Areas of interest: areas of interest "Exhibition and Convention Center"
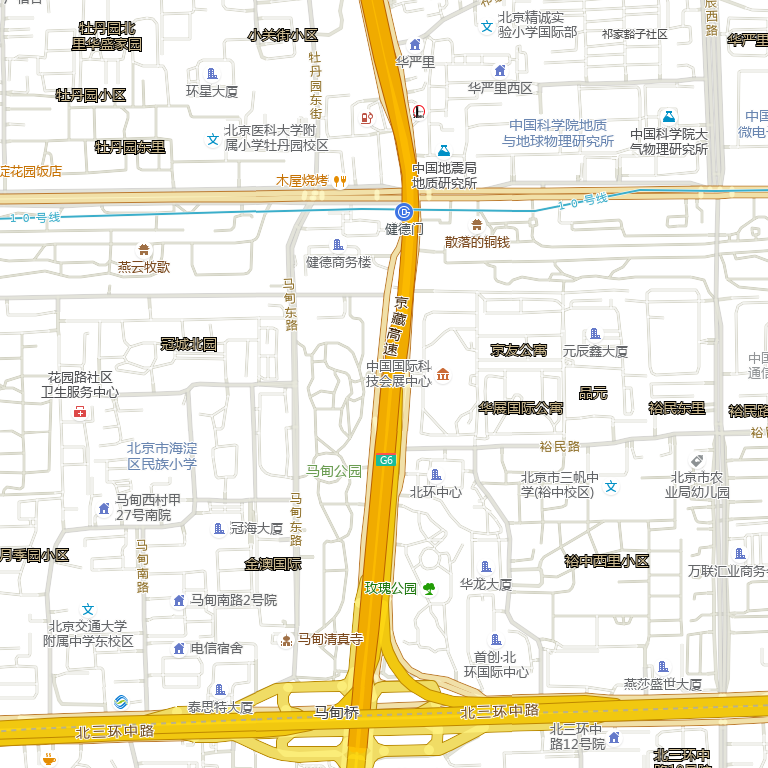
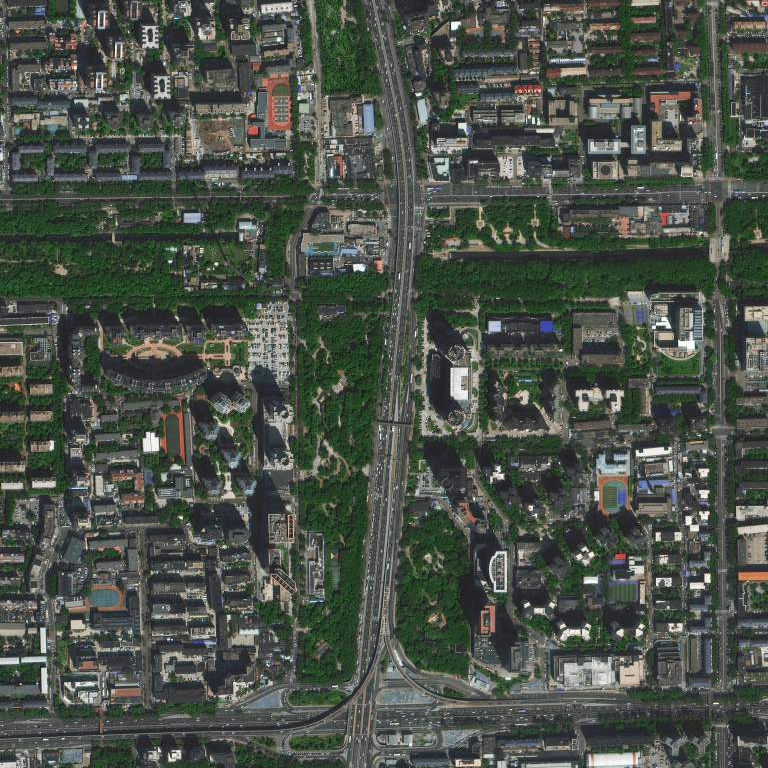